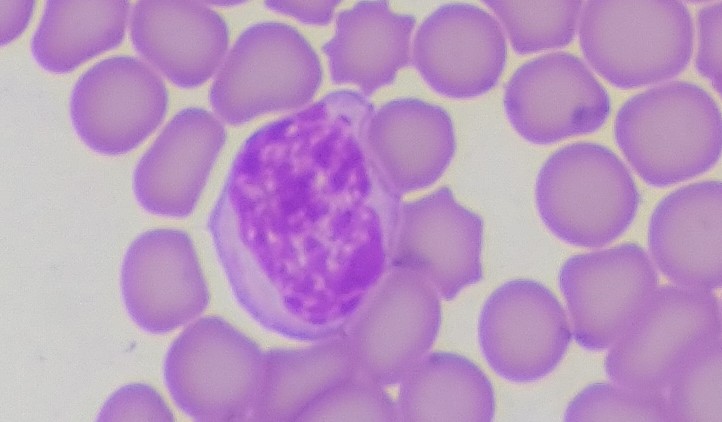
White blood cell type: Monocyte